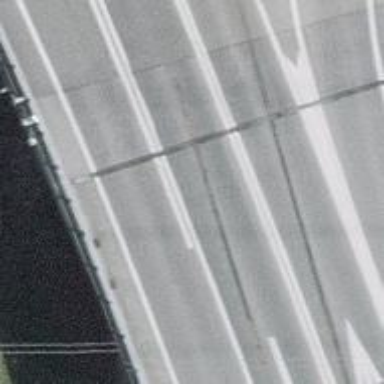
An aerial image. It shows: Trunk highway bridge with asphalt surface.